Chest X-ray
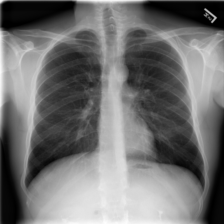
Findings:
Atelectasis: negative
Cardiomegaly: negative
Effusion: negative
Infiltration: negative
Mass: negative
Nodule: negative
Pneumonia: negative
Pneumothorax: negative
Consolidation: negative
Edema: negative
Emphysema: negative
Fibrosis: negative
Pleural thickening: negative
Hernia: negative